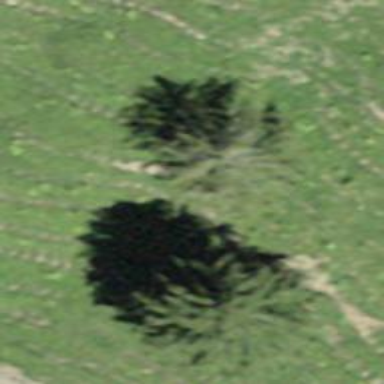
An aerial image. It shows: Needle-leaved tree in nature.